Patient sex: M
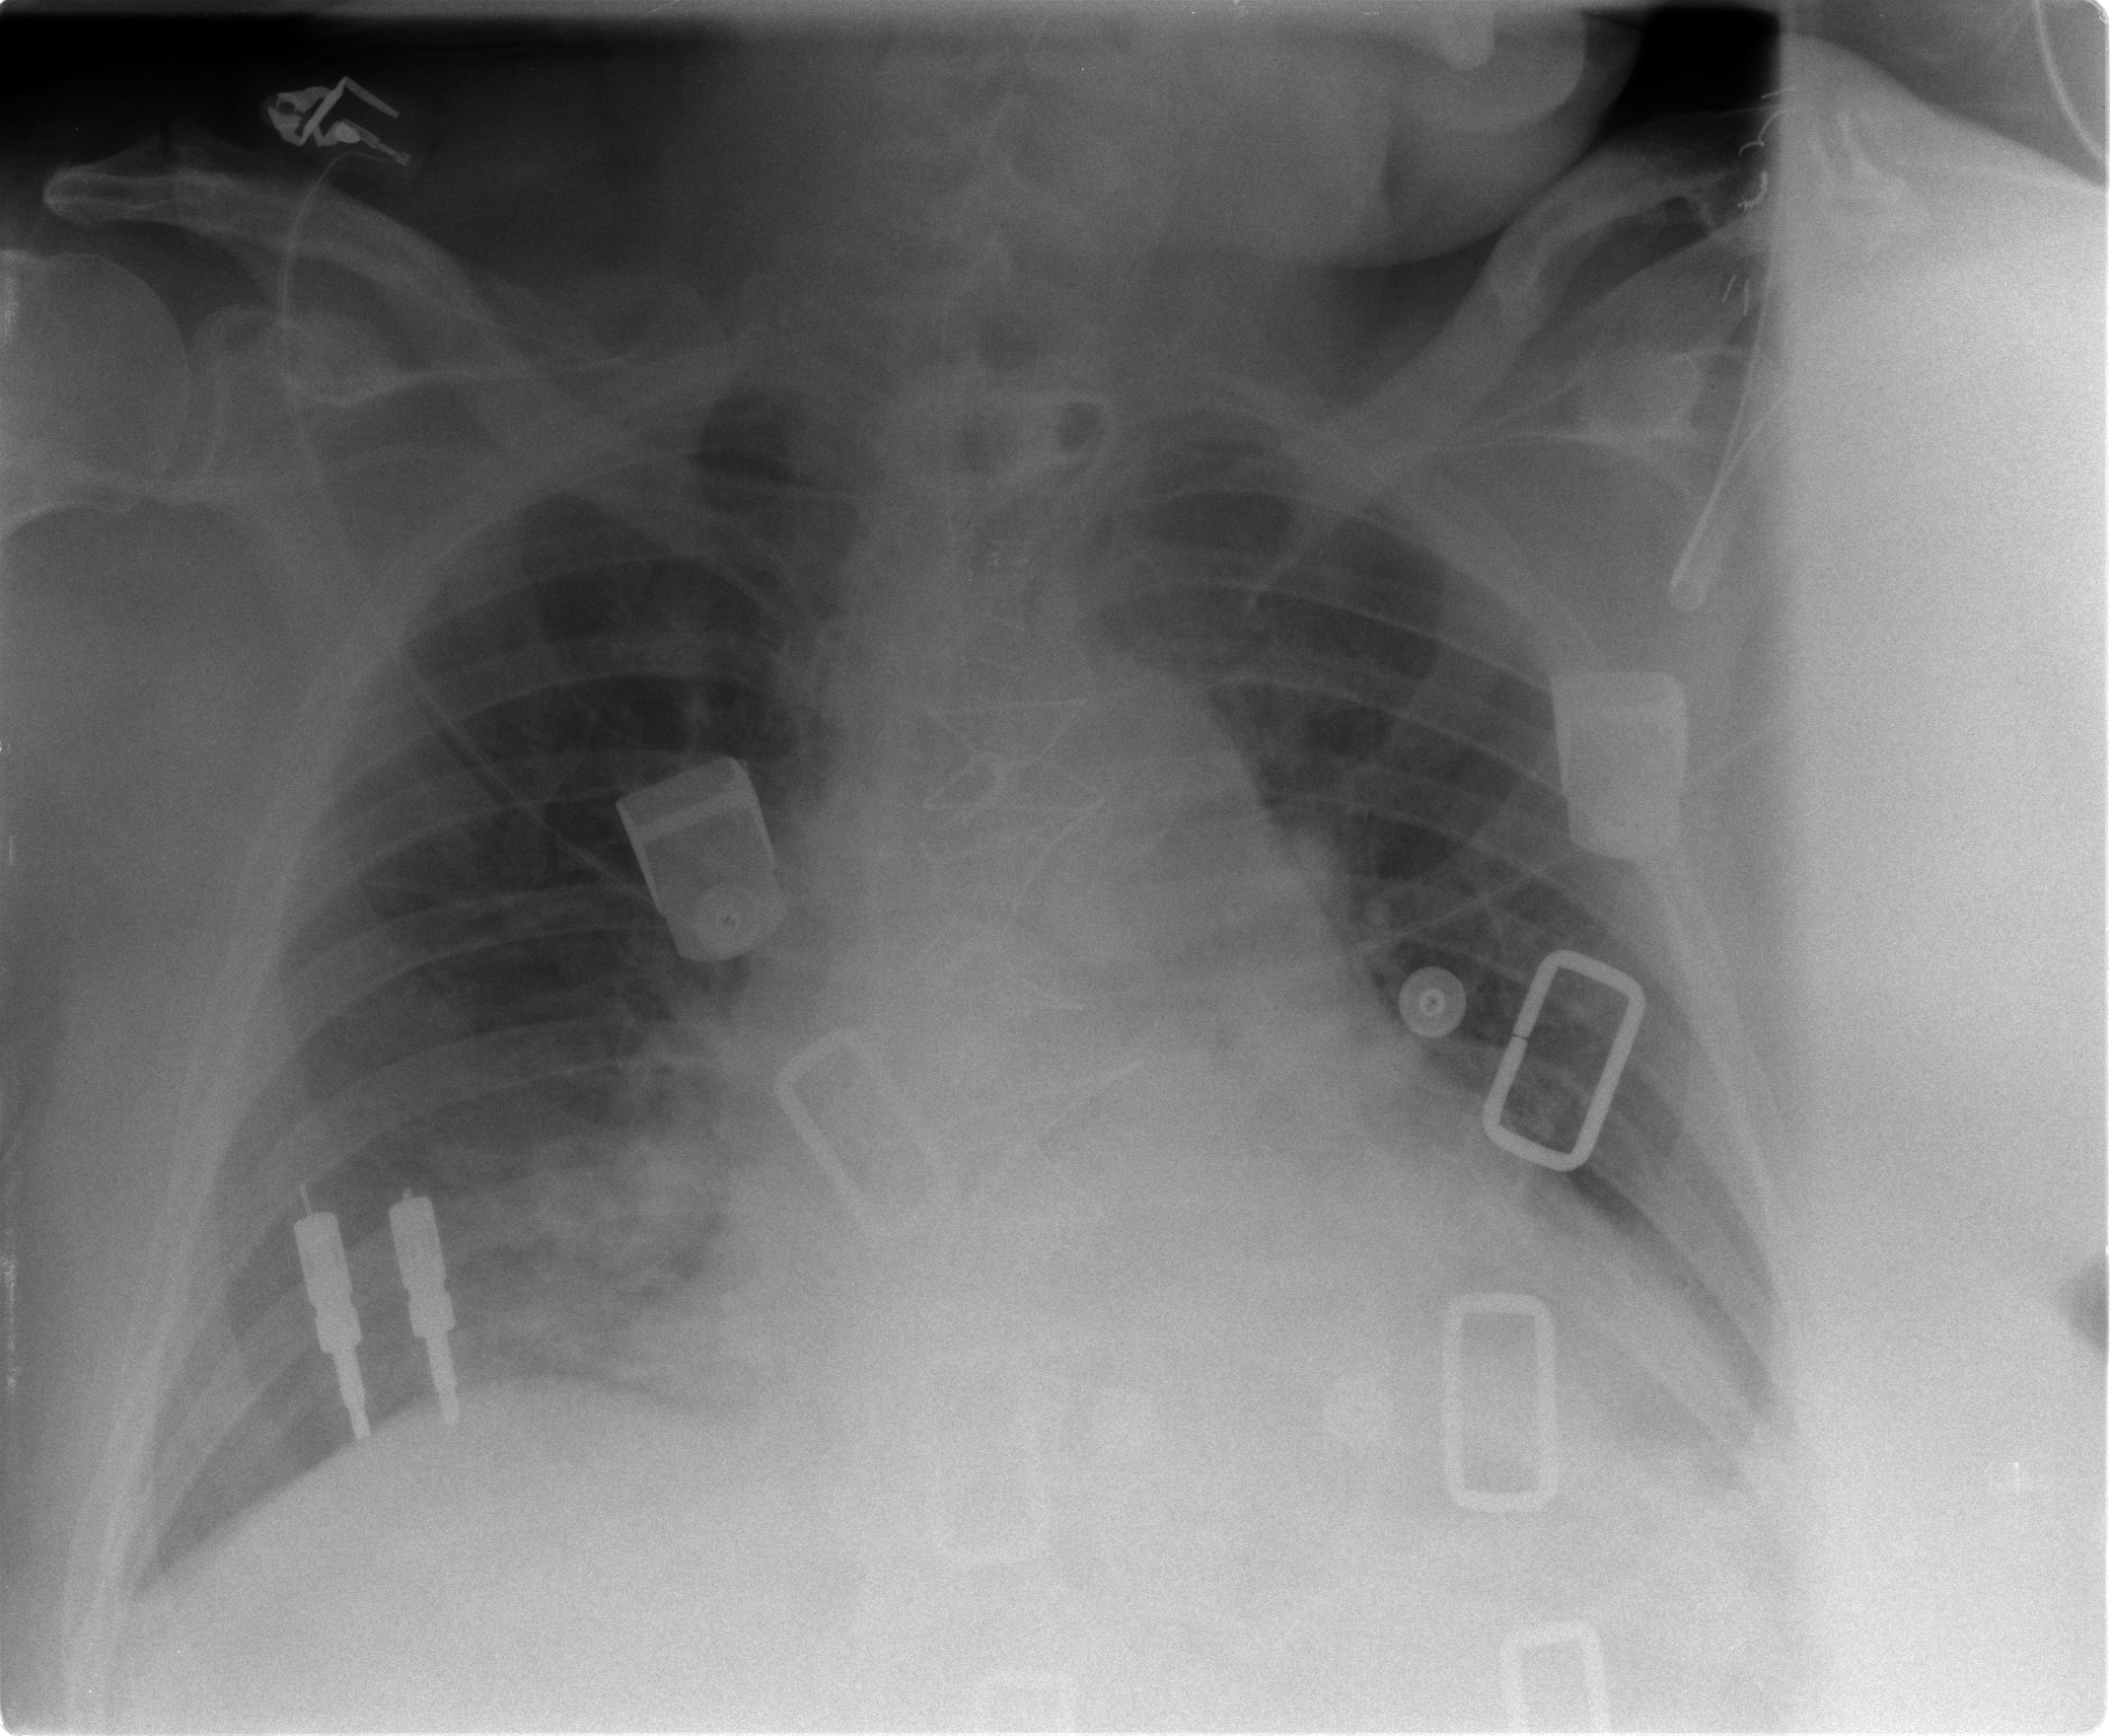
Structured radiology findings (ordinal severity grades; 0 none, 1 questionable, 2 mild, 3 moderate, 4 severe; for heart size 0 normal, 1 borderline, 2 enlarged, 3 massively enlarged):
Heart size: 3
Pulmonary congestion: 2
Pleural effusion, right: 0
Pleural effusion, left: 0
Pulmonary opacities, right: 2
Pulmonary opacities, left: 1
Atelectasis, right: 2
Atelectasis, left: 2